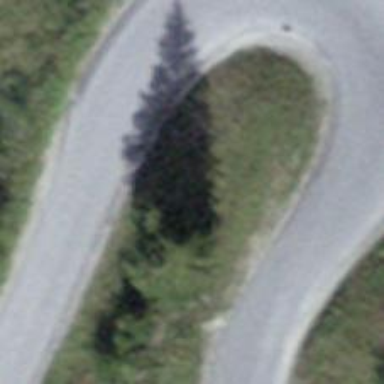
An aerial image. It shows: Unclassified paved road.